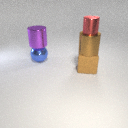
large brown rubber cube below small red metal cylinder